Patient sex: M
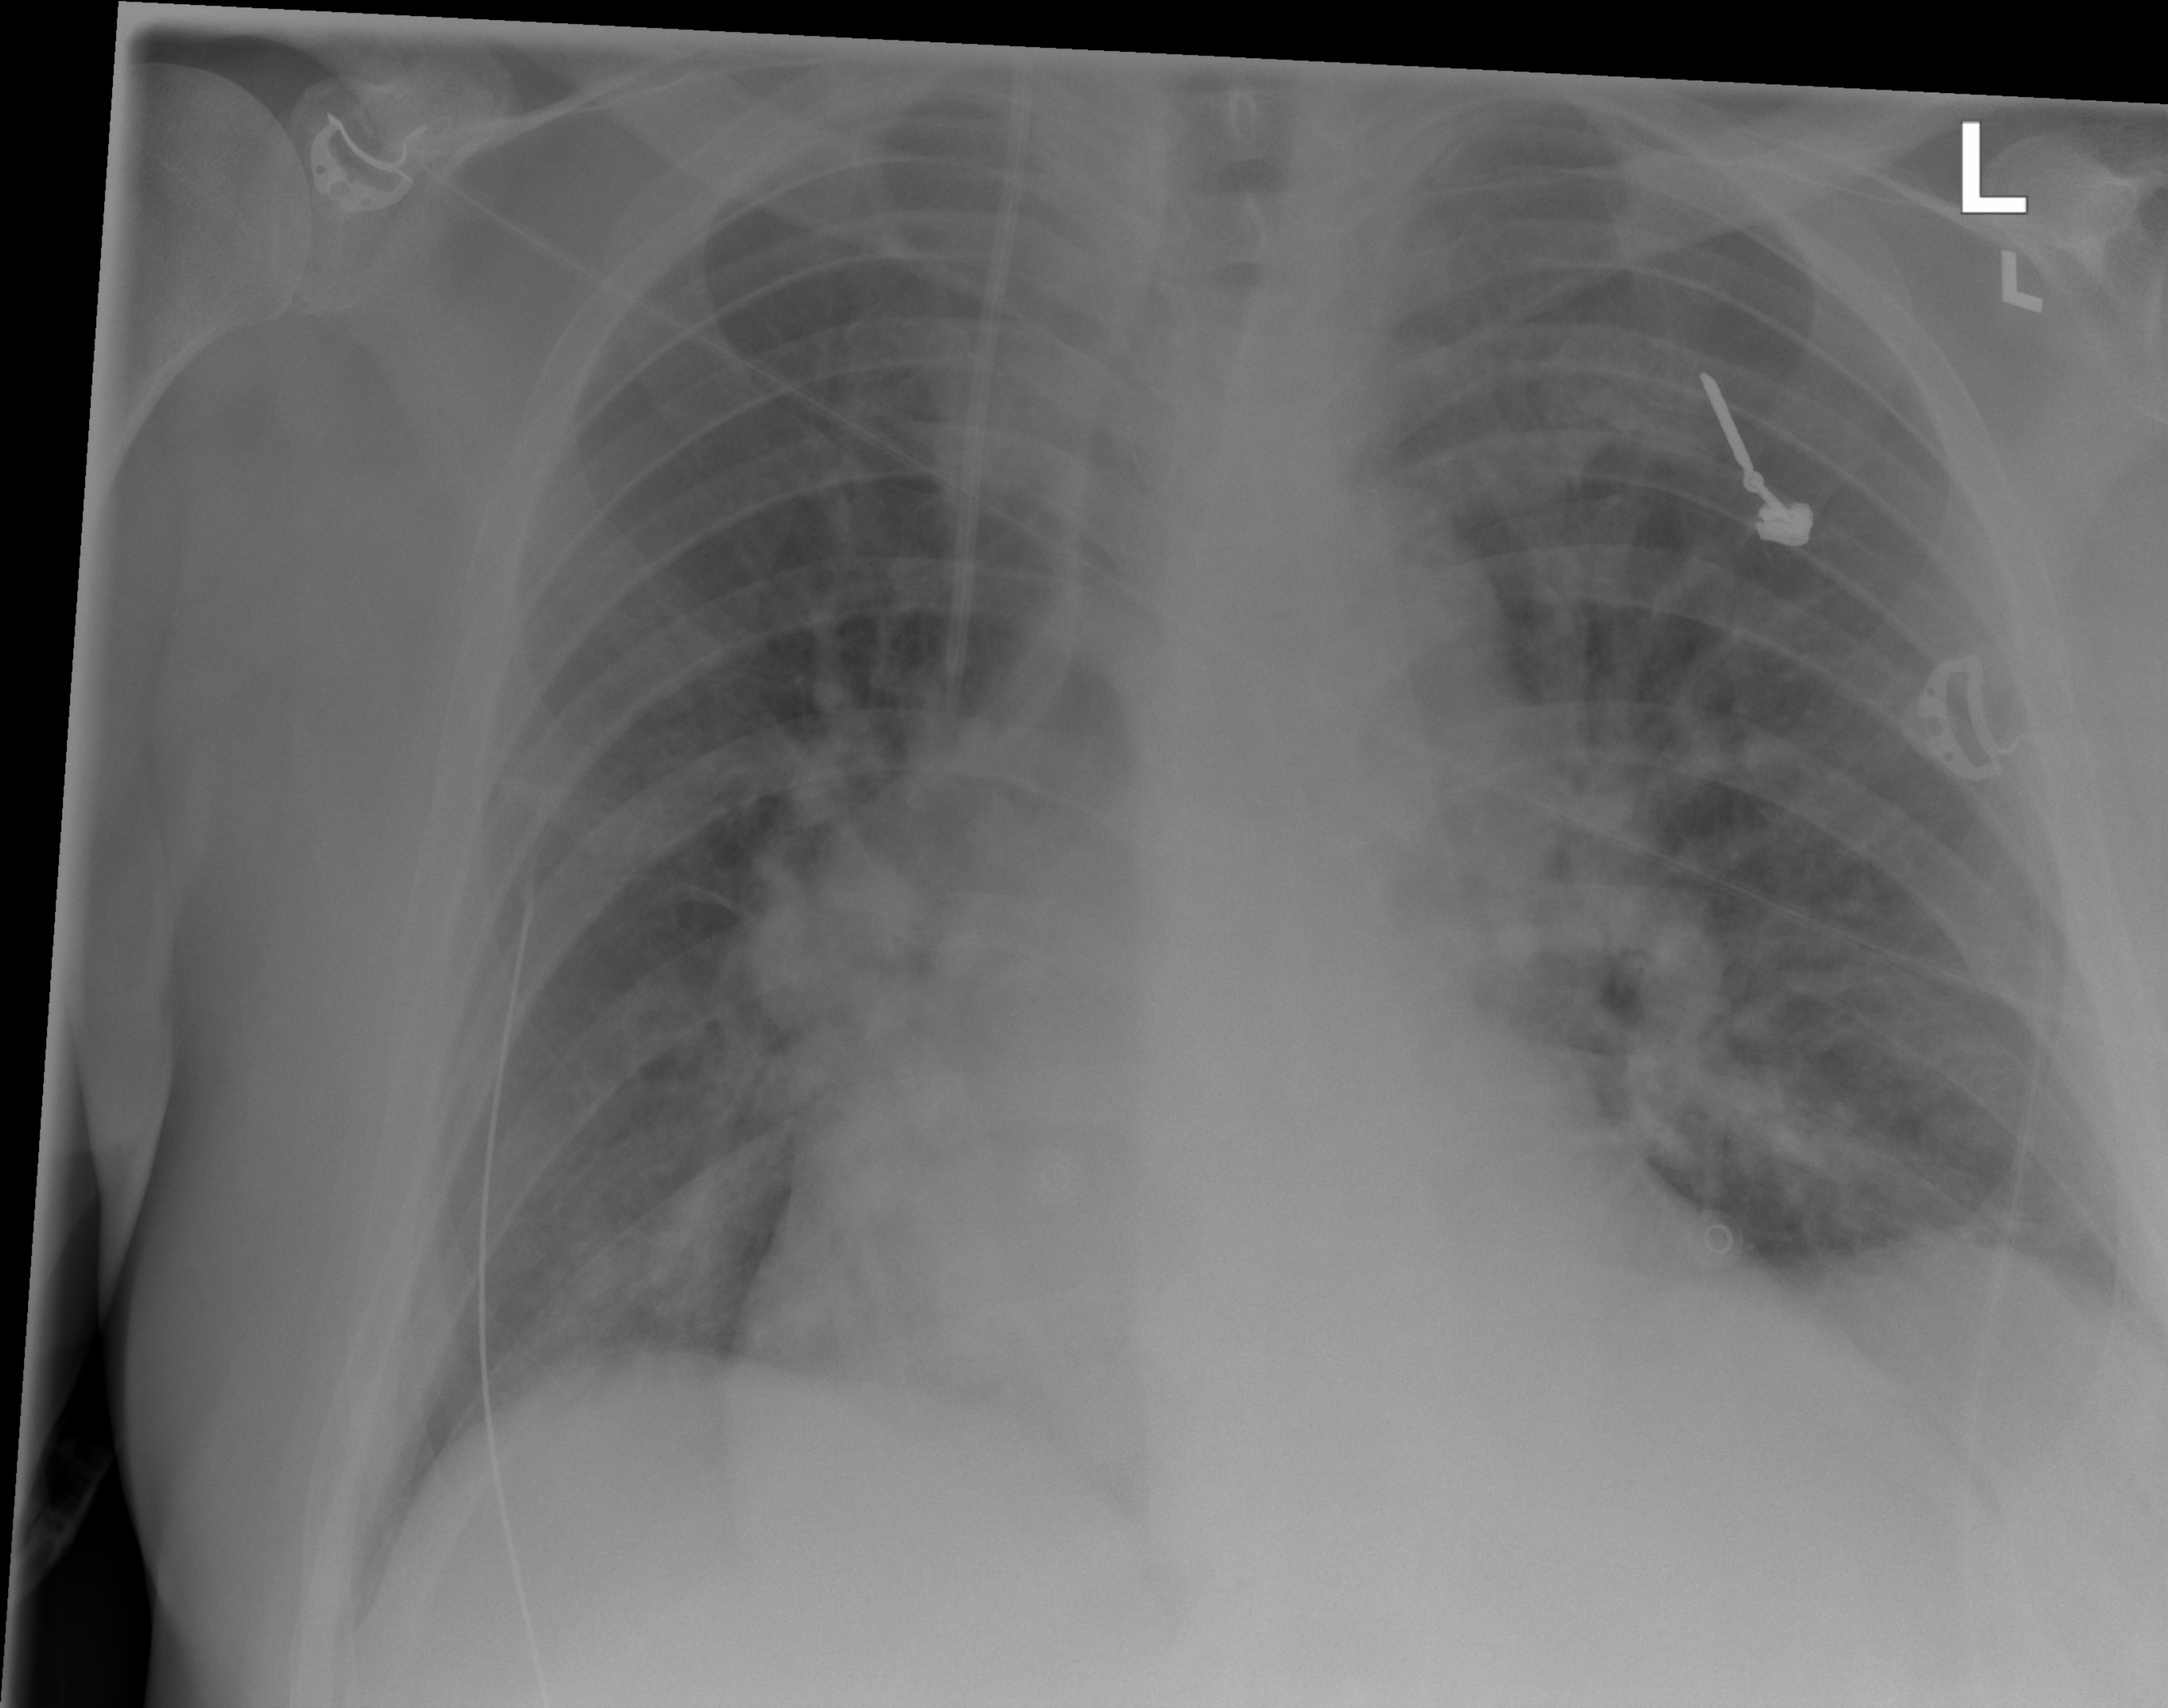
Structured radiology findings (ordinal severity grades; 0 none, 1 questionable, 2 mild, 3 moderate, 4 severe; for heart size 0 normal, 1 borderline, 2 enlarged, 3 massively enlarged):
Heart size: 2
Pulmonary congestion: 2
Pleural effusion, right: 0
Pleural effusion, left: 0
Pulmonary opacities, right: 2
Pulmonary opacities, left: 2
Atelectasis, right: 0
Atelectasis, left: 0